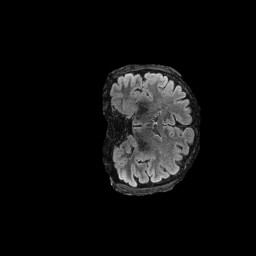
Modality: FLAIR
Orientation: coronal
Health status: ill
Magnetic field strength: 3 T